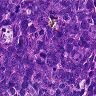
Metastatic tissue present: no